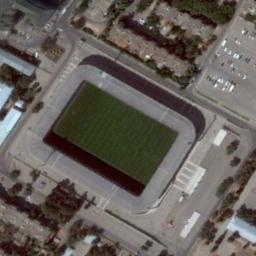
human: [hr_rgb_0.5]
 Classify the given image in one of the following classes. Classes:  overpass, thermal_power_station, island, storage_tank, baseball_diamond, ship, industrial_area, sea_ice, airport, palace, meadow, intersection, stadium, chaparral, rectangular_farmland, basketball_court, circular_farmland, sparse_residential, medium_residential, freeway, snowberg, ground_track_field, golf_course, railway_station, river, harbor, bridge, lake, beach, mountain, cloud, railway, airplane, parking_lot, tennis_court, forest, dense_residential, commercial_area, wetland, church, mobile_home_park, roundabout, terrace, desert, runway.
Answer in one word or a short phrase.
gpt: stadium